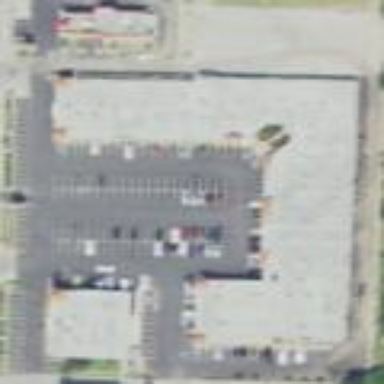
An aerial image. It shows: Retail area with mall.